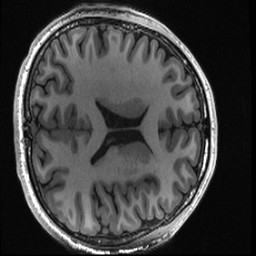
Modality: T1w
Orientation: axial
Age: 22
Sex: male